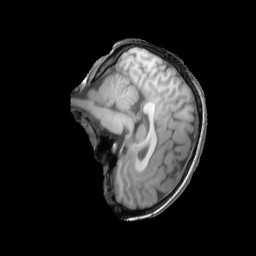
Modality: T1w
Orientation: sagittal
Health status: ill
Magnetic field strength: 3 T